Current action and preconditions to check: path_clear

Your task: For each precondition in the list above, predict whether it will hold at this action.

Consider the current scene as observed from the mobile robot's camera, and analyze the predicted future states of all dynamic agents (e.g., people, animals, vehicles, or any moving entities) within the NEXT SECOND.

IMPORTANT: Only answer "very likely" if you are absolutely certain—based on strong, clear evidence—that a dynamic agent will violate the precondition in the predicted future state. Do NOT answer "very likely" for unlikely, ambiguous, or low-probability risks.

Ask yourself for each precondition: Is there a high probability, with clear and convincing evidence, that the predicted future states of any dynamic agent will interfere with the predicted future state of the currently executing action within the NEXT SECOND, causing that precondition to fail?

Assess the risk level based on these predictions. Use "likely" or "very likely" if motions create a clear risk of interference.

Use "neutral" or "improbable" if agents are nearby but their predicted paths are clearly diverging or non-conflicting.

Failure Risk Categories: "very improbable", "improbable", "neutral", "likely", "very likely"

Answer Format: Output ONLY the probability_of_failure value from these categories: "very improbable", "improbable", "neutral", "likely", "very likely"

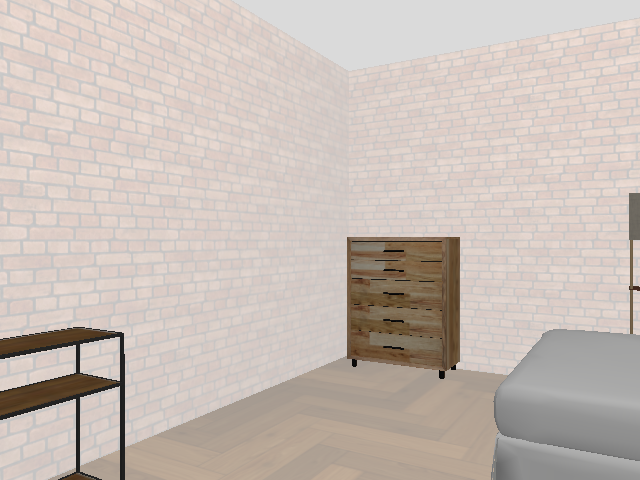

Answer: very improbable